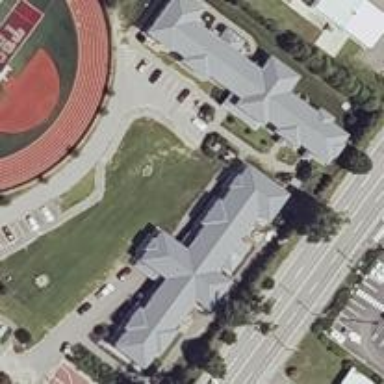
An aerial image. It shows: Dormitory building.